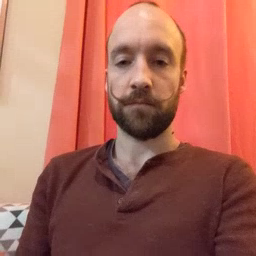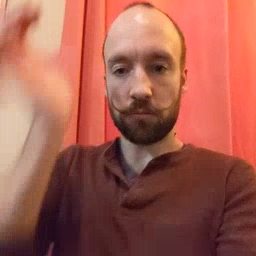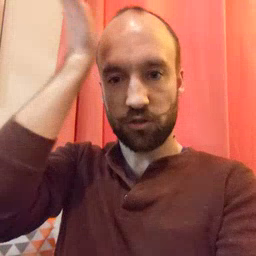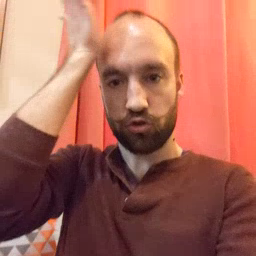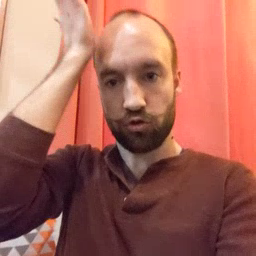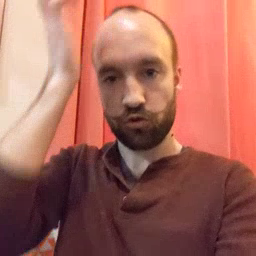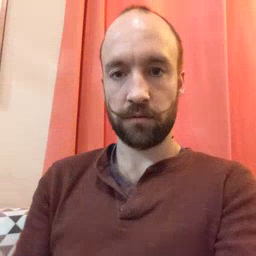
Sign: garbage